Aerial crown-view tile of a tropical tree (Barro Colorado Island, Panama), acquired 20240716:
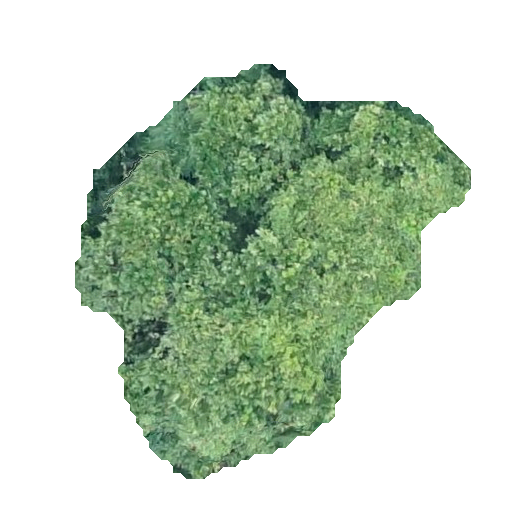
Species: Anacardium excelsum
GBIF accepted scientific name: Anacardium excelsum
Crown area: 160.34 m²